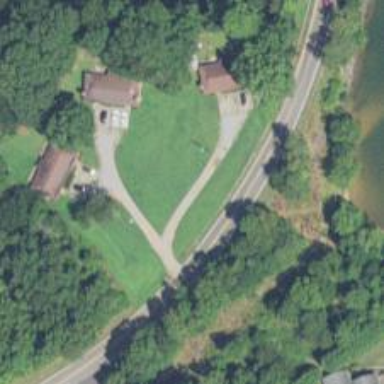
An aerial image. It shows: Driveway leading to service road.